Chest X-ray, PA view. Patient: 58 years old, sex M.
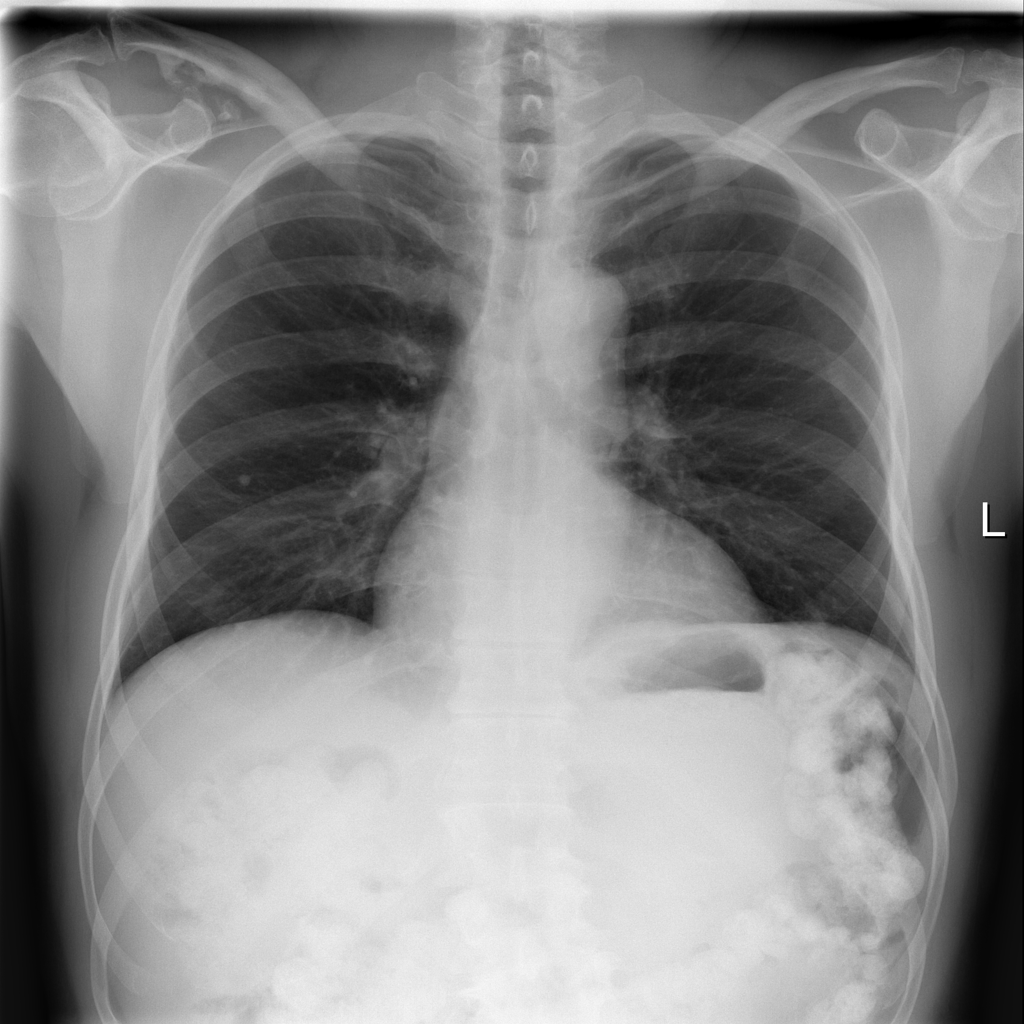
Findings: Nodule